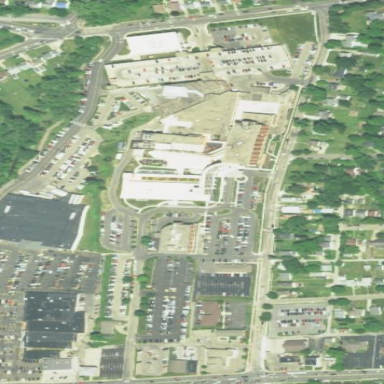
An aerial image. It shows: Healthcare facility identified as hospital.